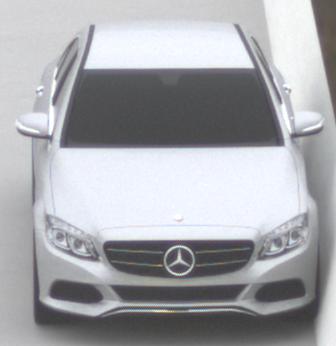
Make: Mercedes-Benz
Model: C 160
Detailed model: C-Class (205) Limousine
Model produced from: 2015/04
Model produced until: 2018/04
Doors: 4
Color: white
Road condition: dry road
Daytime: midday
Contrast: low contrast